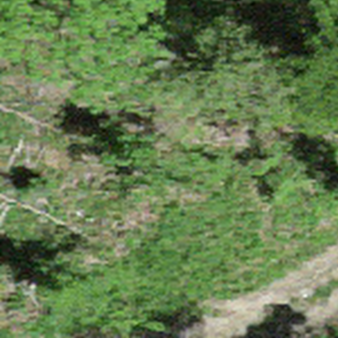
Label: other